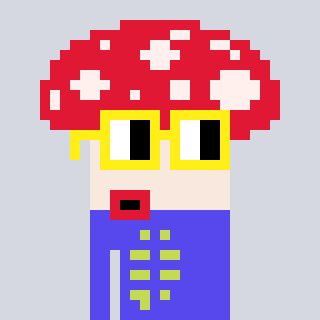
a pixel art character with square yellow glasses, a mushroom-shaped head and a computerblue-colored body on a cool background